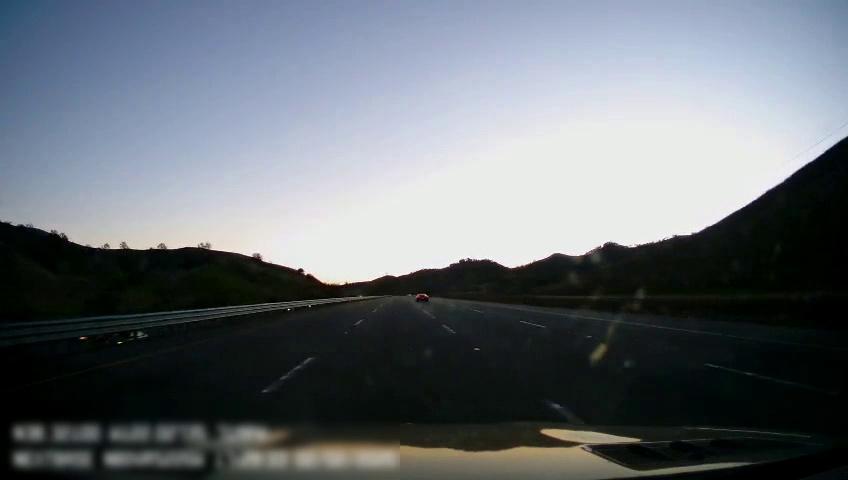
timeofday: Day
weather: Sunny
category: Drivable Space
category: Vehicles | Car
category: Vehicles | Car
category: Lanes | Current Lane
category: Lanes | Current Lane
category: Lanes | Alternate Lane
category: Lanes | Alternate Lane
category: Lanes | Alternate Lane